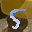
Label: 5